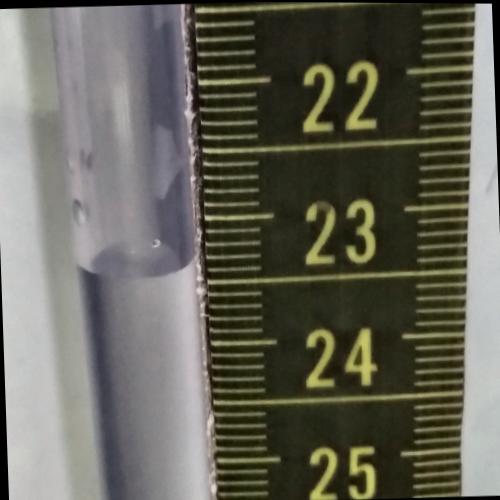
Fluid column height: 23.4 cm